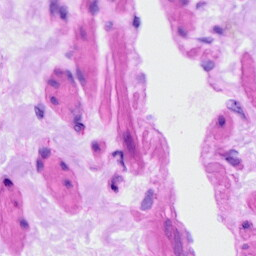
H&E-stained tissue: Ovarian